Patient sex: M
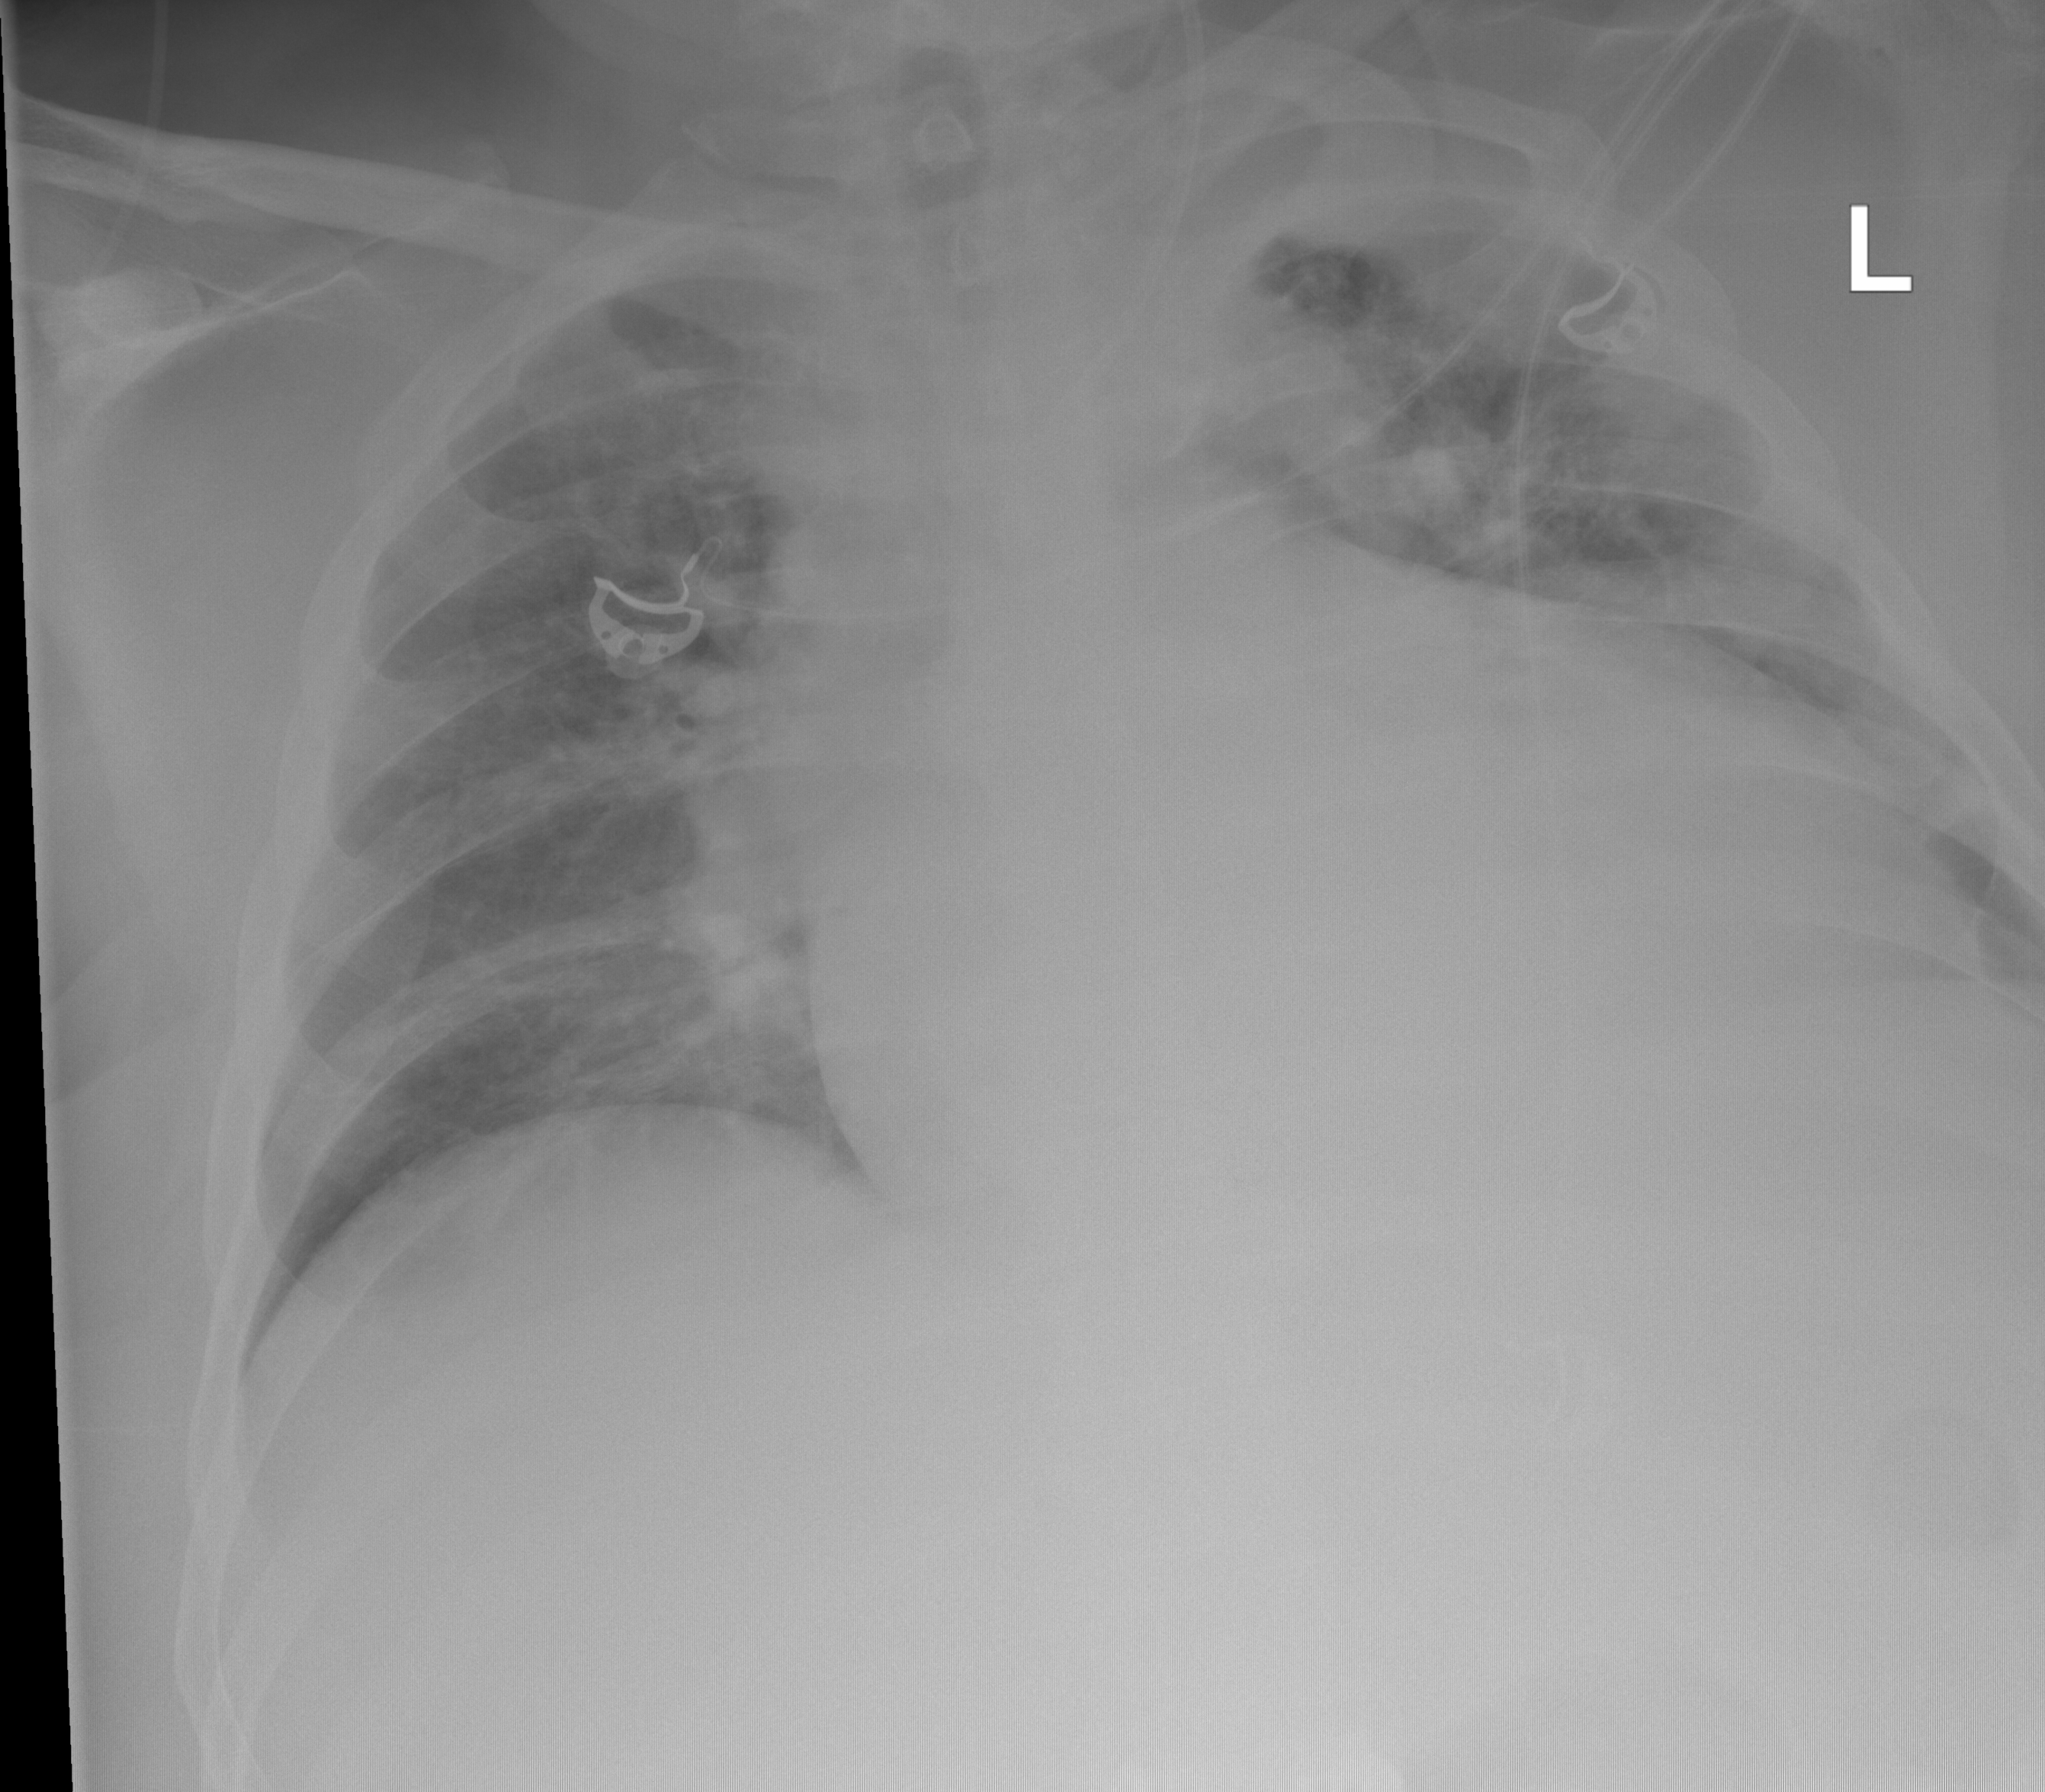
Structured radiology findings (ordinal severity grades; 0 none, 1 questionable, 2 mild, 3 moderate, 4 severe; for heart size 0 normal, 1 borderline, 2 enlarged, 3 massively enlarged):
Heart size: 3
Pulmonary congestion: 2
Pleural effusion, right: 1
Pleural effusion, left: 1
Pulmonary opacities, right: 1
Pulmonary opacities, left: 1
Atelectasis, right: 0
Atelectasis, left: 1